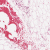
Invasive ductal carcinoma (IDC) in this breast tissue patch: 0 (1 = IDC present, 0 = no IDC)